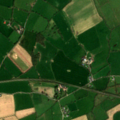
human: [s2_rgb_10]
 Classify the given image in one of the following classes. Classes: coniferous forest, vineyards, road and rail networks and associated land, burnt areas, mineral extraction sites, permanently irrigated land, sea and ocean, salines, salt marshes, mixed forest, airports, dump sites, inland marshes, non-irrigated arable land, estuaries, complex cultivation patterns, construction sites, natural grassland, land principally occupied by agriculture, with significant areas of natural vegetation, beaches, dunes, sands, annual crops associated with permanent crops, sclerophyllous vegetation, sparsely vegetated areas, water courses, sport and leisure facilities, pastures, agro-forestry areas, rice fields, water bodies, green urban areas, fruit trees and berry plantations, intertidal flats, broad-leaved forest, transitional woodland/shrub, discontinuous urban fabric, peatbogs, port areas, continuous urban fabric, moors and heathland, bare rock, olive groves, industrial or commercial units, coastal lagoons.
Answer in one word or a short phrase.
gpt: pastures